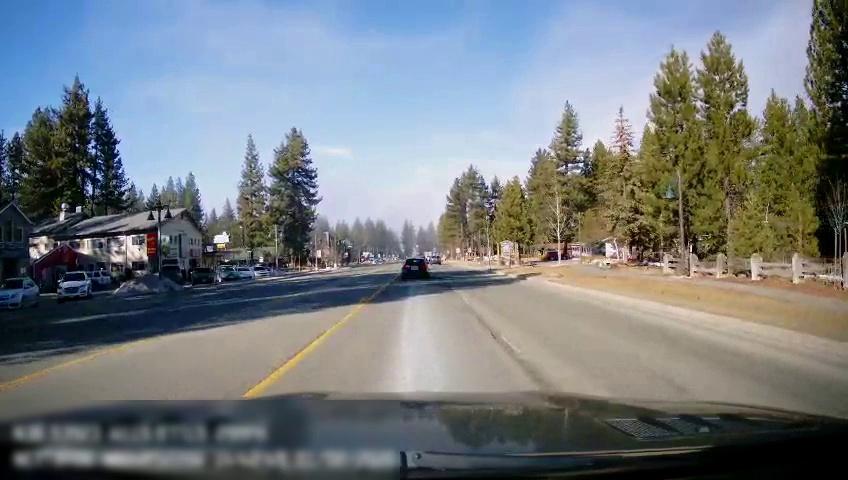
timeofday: Day
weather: Sunny
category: Drivable Space
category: Vehicles | SUV
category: Vehicles | Car
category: Vehicles | Car
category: Vehicles | SUV
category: Vehicles | Car
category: Lanes | Opposite Lane
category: Lanes | Current Lane
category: Lanes | Current Lane